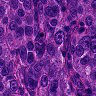
Metastatic tissue present: yes